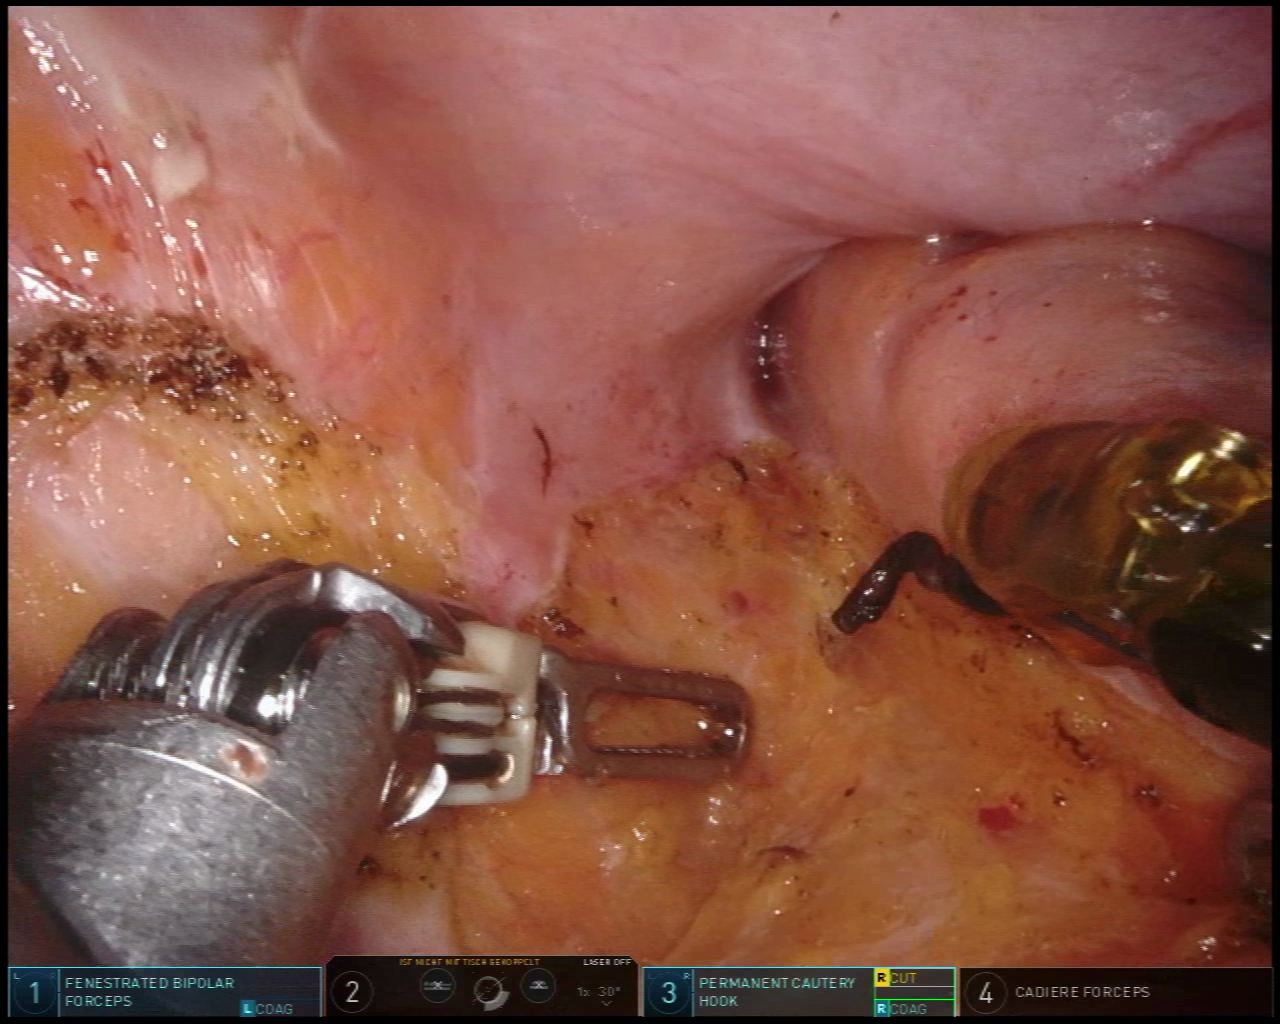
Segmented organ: abdominal_wall
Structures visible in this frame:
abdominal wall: yes
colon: yes
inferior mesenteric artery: no
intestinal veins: no
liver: no
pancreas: no
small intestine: no
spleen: no
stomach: no
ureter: no
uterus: no
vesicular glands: no